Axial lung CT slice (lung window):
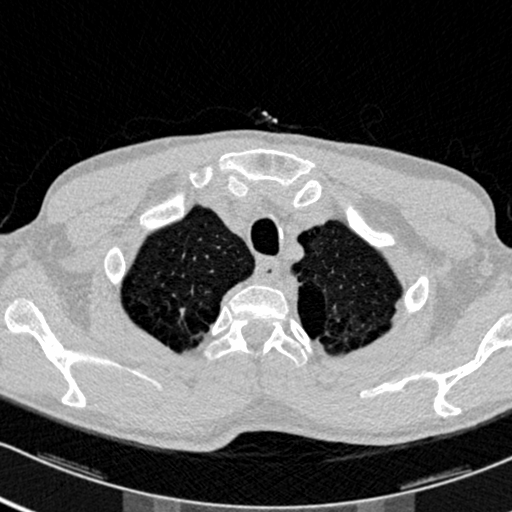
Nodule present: no